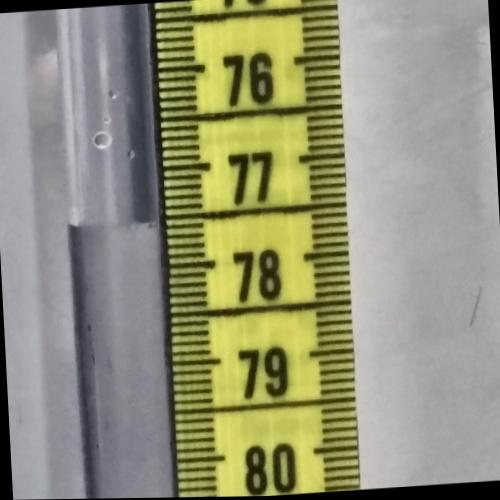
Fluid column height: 77.5 cm